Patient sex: F
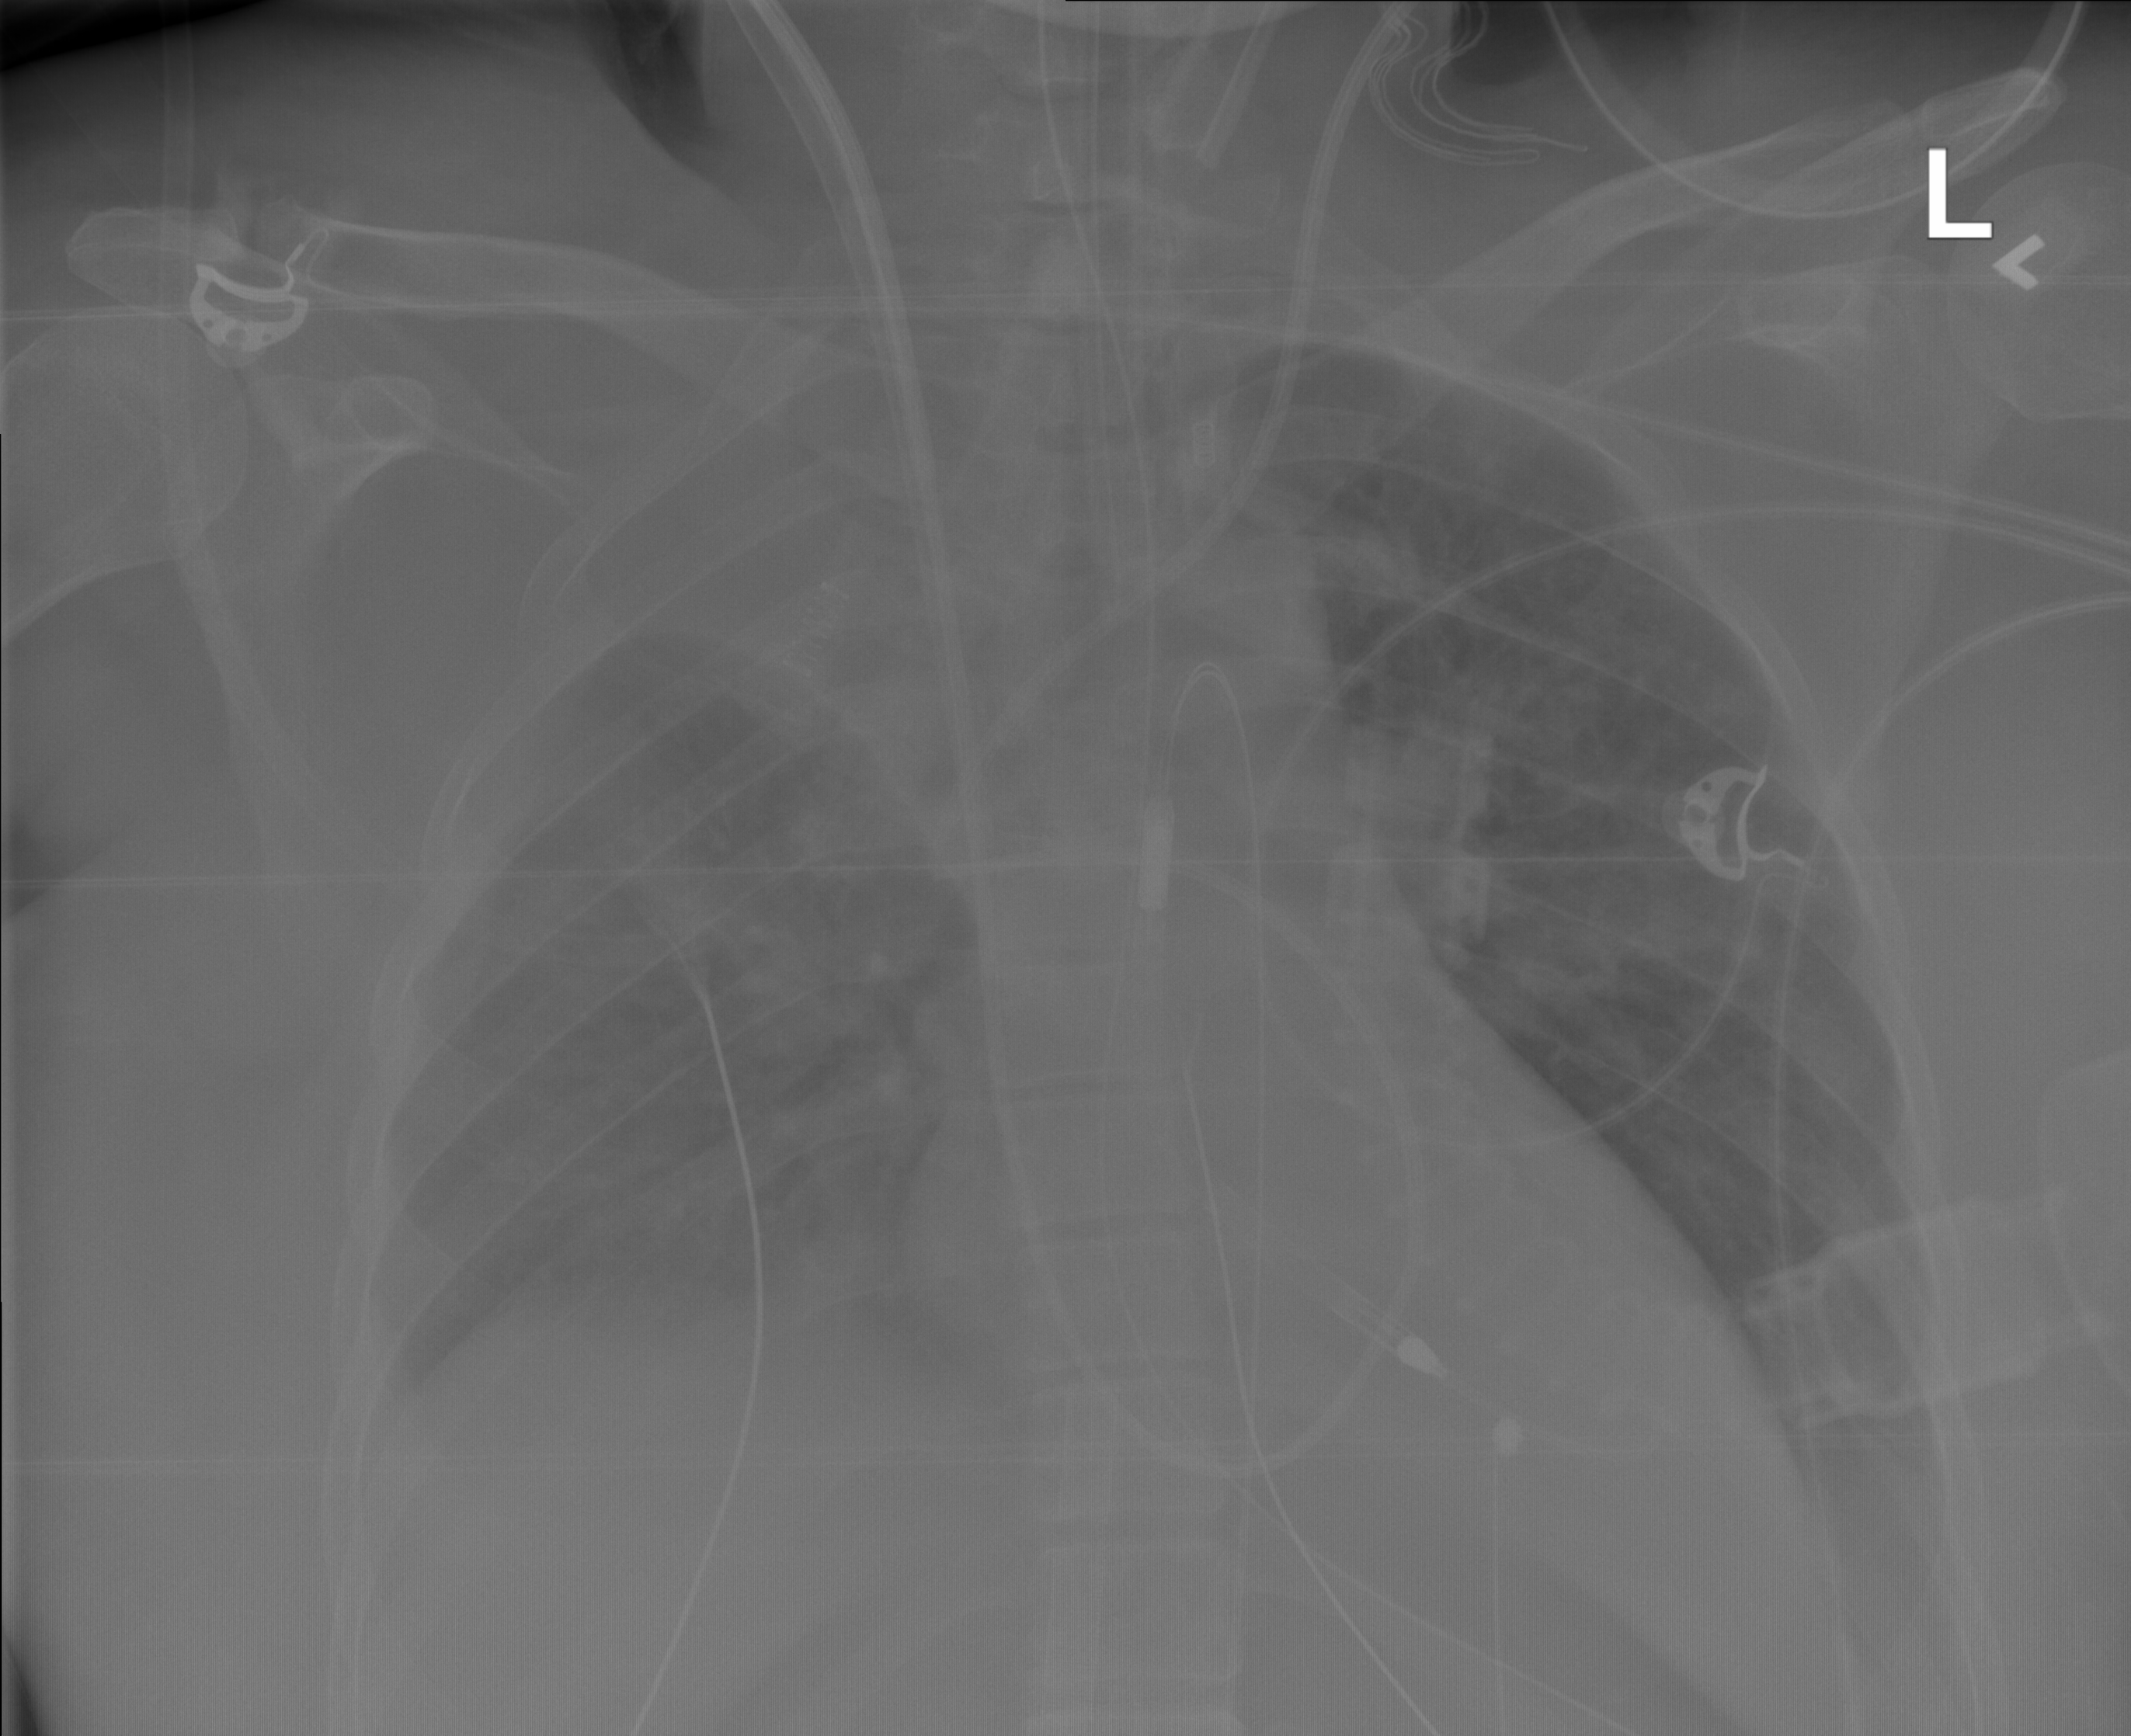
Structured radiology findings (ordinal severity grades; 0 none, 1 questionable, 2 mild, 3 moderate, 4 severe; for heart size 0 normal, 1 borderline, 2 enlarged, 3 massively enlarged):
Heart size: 0
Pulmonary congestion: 2
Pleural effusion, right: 2
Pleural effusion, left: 1
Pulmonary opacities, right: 0
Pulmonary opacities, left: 0
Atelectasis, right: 3
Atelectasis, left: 0